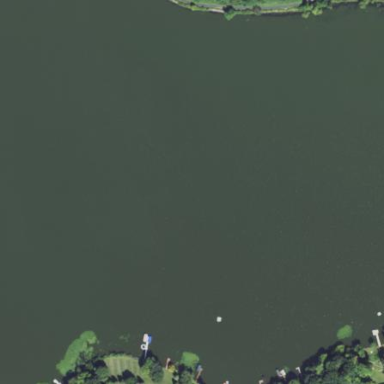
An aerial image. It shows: Beautiful lake surrounded by nature.